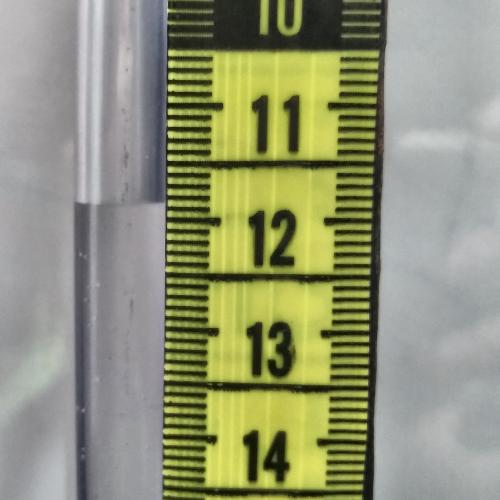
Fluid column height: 11.8 cm